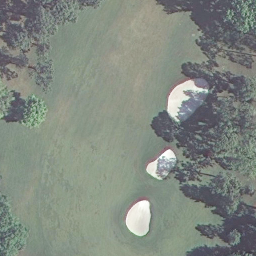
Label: golfcourse